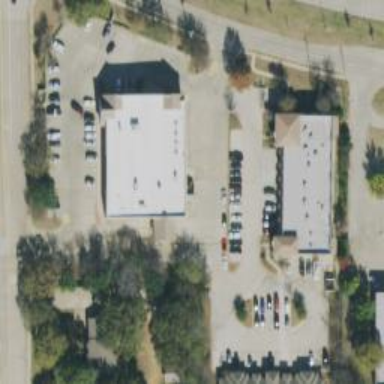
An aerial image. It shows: Pharmacy providing healthcare services.